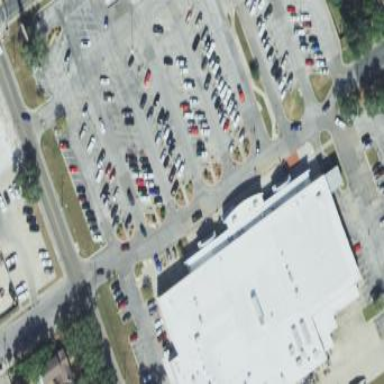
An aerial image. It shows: Supermarket building.